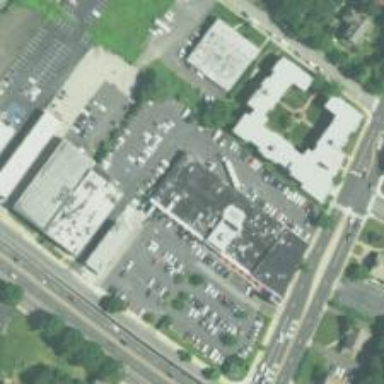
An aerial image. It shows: Supermarket.